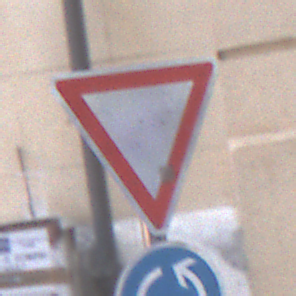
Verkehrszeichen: VorfahrtGewaehren
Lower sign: Kreisverkehr
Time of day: MorningAfternoon
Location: Outdoor (Urban)
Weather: PartlyCloudy
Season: NotSpecified
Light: Natural